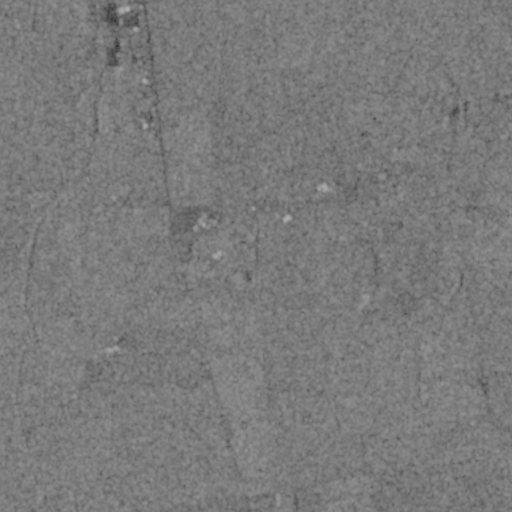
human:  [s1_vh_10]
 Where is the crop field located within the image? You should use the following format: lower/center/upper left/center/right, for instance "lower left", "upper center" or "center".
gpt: The crop field is located in the upper left of the image.
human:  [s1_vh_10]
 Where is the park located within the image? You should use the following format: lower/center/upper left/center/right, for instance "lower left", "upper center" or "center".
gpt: The park is located in the center right of the image.
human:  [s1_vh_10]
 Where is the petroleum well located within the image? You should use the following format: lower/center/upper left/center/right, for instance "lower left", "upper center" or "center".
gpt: The petroleum well is located in the lower center of the image.
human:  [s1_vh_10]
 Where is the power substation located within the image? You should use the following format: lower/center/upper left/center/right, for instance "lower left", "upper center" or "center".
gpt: The power substation is located in the center right of the image.
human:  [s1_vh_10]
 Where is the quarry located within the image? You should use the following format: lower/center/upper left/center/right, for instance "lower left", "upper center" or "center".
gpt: There is no quarry in the image.

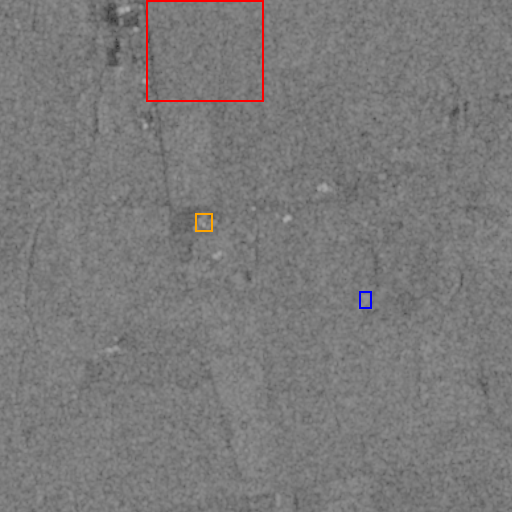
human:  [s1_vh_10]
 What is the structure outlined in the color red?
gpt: The structure outlined in red is a crop field.
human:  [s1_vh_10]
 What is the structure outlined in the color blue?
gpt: The structure outlined in blue is a power substation.
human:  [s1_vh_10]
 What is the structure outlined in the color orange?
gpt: The structure outlined in orange is a building.
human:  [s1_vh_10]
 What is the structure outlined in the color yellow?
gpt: There is no yellow outline.